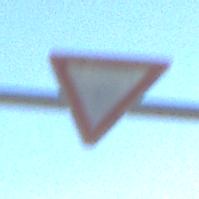
Verkehrszeichen: VorfahrtGewaehren
Umgebung: Outdoor, Nature
Tageszeit: Night
Wetter: PartlyCloudy
Licht: Natural
Jahreszeit: NotSpecified
Kontrast: HighContrast